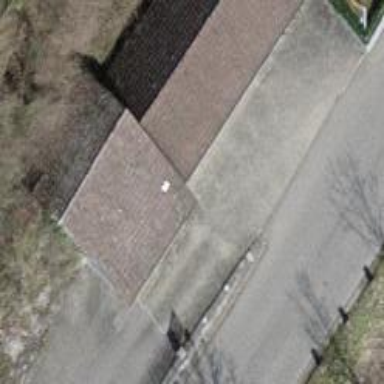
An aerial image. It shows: Driveway made of paving stones.